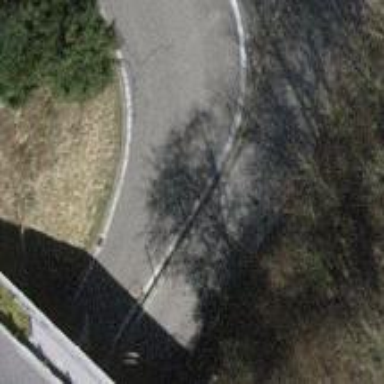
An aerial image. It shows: Service road going through tunnel.